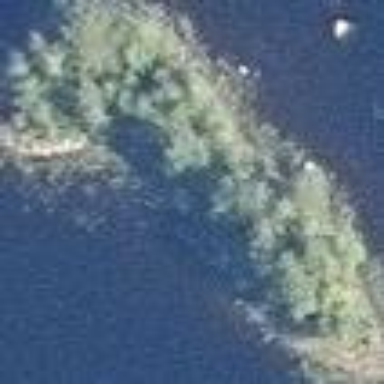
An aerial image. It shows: Islet.